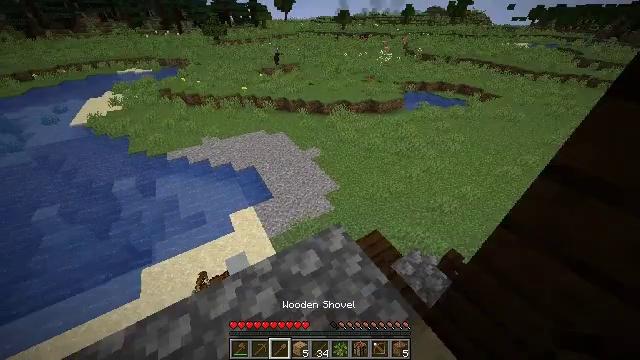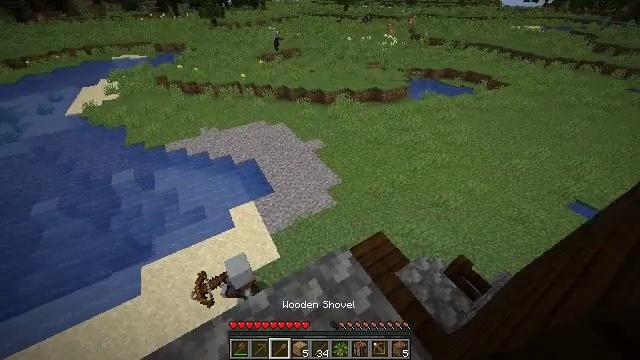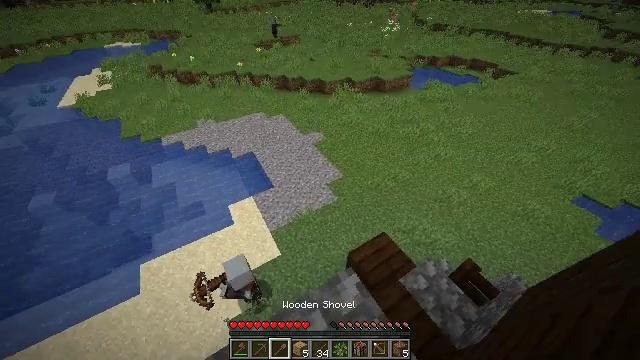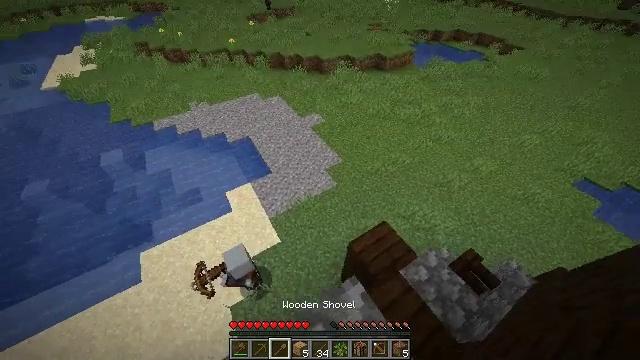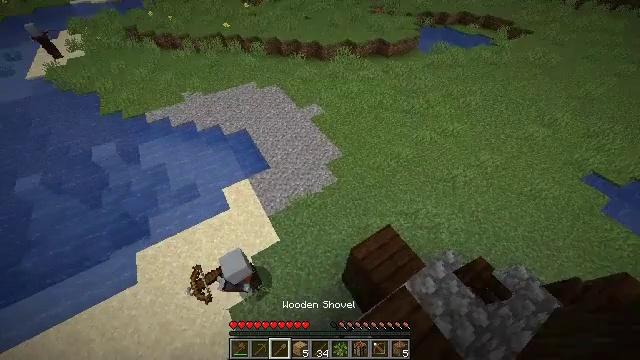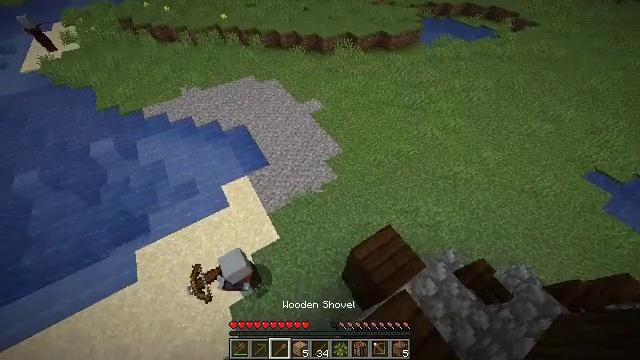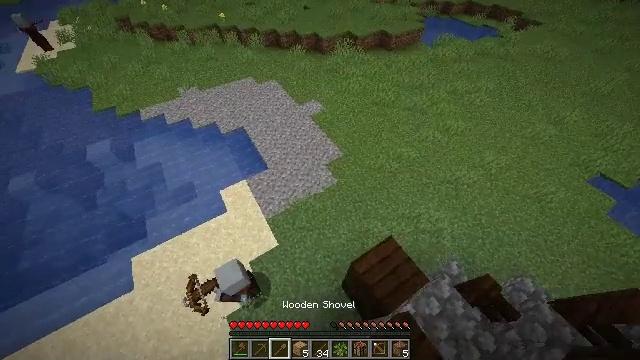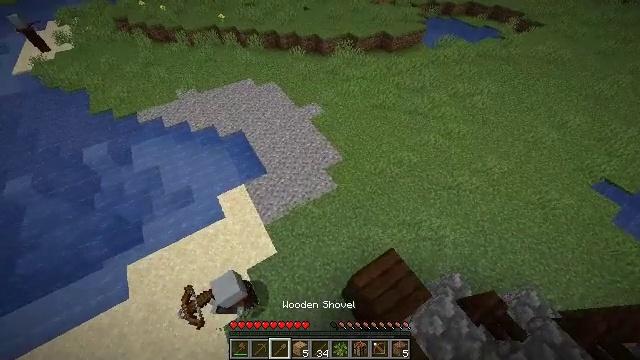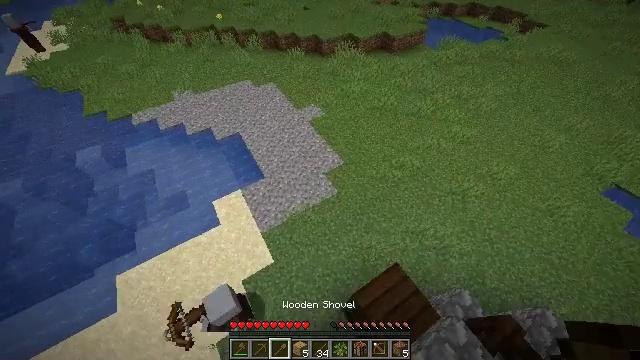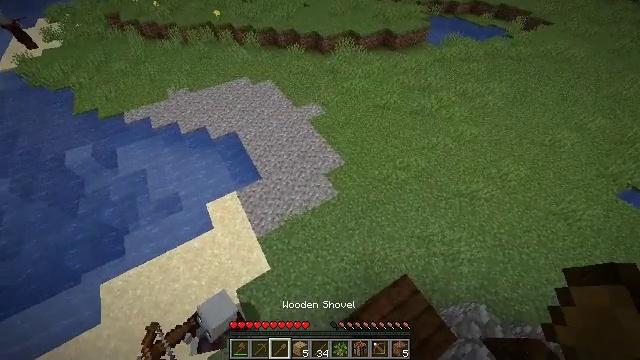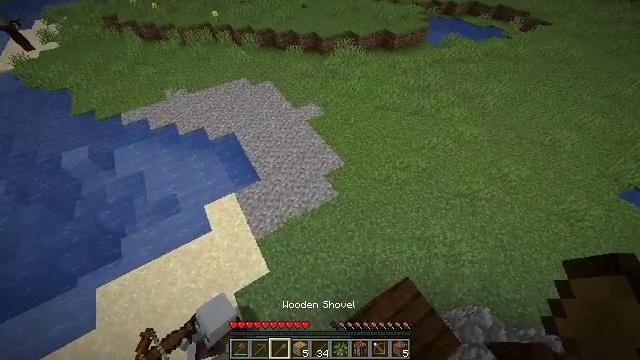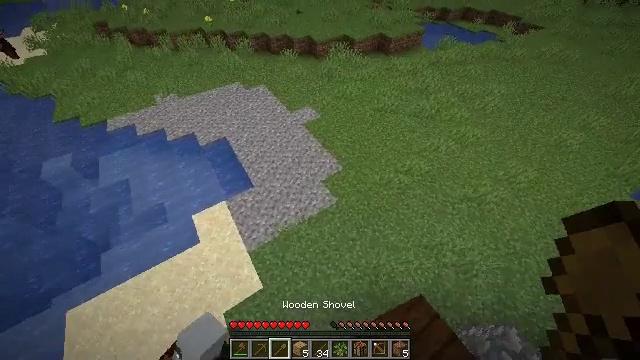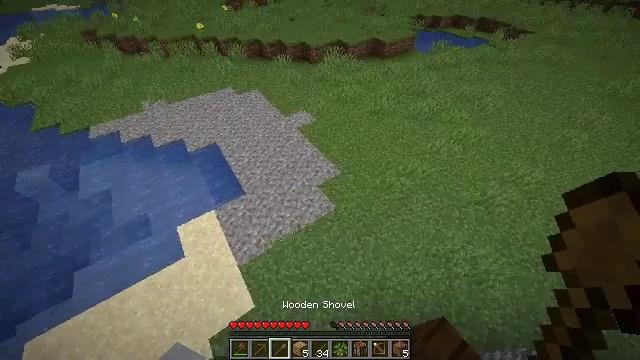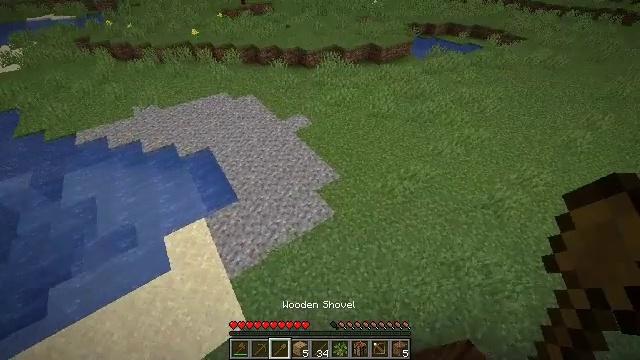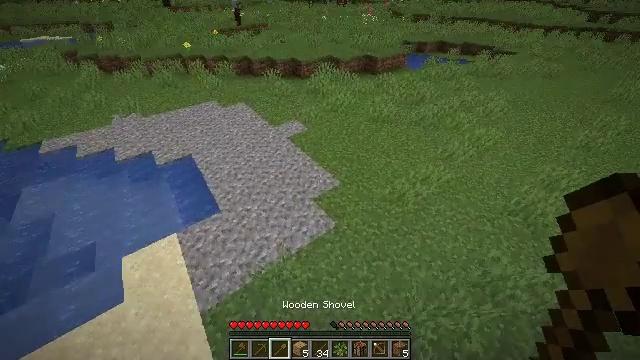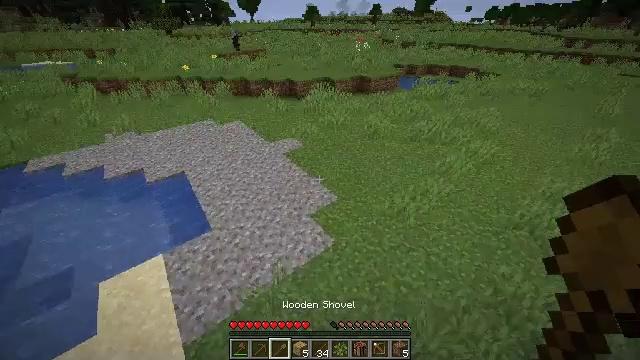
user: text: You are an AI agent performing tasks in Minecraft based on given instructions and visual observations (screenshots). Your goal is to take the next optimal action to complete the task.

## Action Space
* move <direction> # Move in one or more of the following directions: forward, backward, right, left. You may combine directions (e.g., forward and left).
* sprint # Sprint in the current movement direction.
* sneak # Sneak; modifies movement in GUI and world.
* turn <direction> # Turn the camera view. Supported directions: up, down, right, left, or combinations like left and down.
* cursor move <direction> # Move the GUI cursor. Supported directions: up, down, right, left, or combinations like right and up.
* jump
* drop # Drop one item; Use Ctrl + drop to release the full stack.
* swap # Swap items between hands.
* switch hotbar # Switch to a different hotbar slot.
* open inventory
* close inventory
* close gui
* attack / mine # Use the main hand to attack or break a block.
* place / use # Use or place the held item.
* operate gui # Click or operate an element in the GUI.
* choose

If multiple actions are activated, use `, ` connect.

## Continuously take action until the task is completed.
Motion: motion action
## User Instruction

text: Collect the grass from the surface.
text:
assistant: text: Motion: move forward, sprint, turn down
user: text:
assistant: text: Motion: move forward, sprint, turn down
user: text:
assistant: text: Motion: move forward, sprint, turn down
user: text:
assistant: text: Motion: move forward, sprint, turn down
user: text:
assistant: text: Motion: move forward, sprint, turn down
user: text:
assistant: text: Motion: move forward, sprint
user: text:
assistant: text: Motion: move forward, sprint
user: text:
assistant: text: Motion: move forward, sprint
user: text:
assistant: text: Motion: move forward, sprint
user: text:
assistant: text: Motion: move forward, sprint
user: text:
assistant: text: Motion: move forward, sprint, turn right and up
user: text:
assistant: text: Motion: move forward, sprint, turn right and up
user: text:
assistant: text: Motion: move forward, sprint, turn up
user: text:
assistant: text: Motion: move forward, sprint, turn right and up
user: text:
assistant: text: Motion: move forward, sprint, turn right and up
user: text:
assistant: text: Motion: move forward, sprint, turn right and up
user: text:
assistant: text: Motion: move forward, sprint, turn right and up
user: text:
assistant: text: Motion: move forward, sprint, turn right and up
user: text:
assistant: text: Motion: move forward, sprint, turn right and up
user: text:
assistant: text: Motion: move forward, sprint, turn right and up
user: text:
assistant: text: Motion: move forward, sprint, turn right and up
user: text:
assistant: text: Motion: move forward, sprint, turn right and up, jump
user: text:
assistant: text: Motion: move forward, sprint, turn right, jump
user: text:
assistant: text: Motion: move forward, turn right, jump
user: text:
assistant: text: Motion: move forward, turn right, jump
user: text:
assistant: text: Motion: move forward, turn right, jump
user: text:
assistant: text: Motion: move forward, turn right, jump
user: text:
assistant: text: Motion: move forward, turn right, jump
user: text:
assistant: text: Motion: move forward, jump
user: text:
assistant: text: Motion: move forward, jump